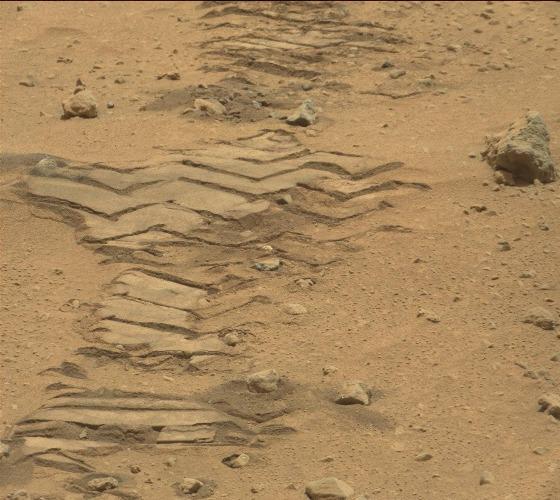
Terrain classes present: Gravel / Sand / Soil, Rock, Track